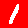
Digit: 1